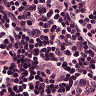
Metastatic tissue present: no